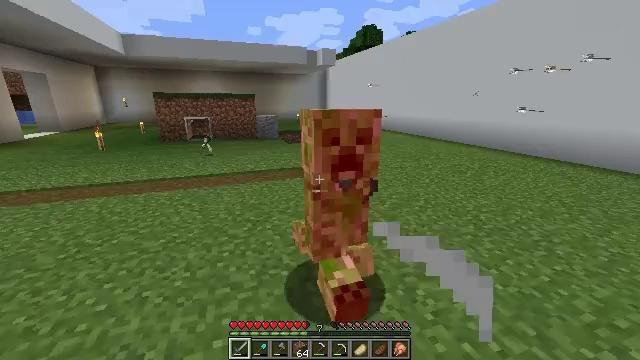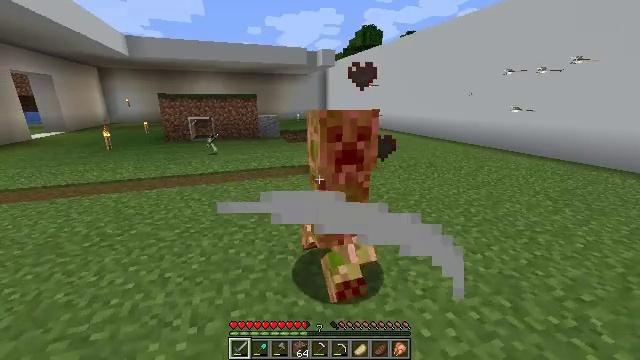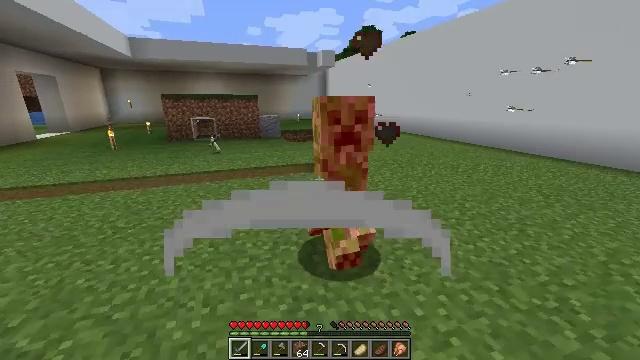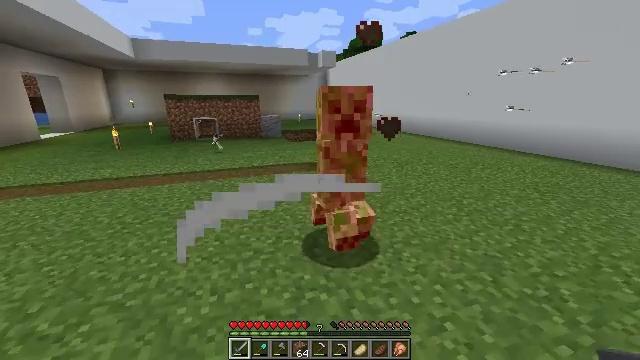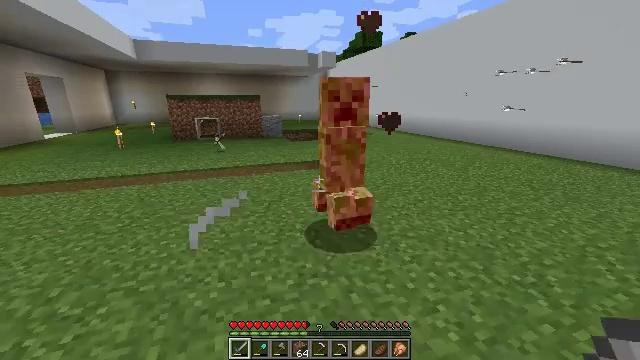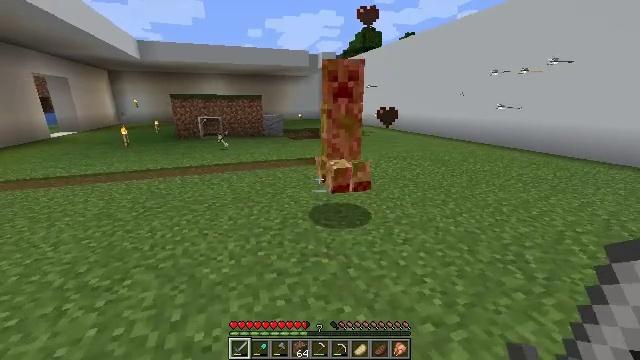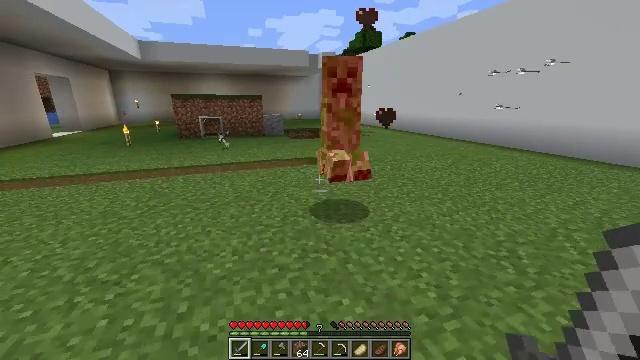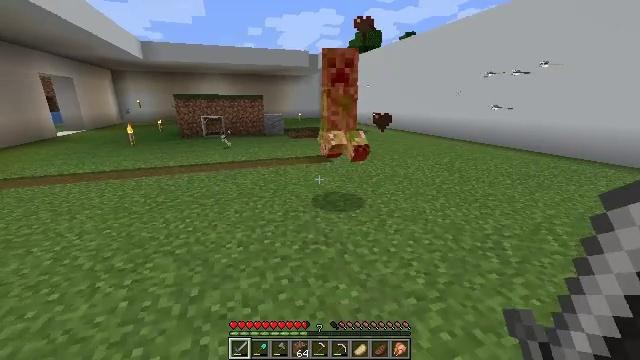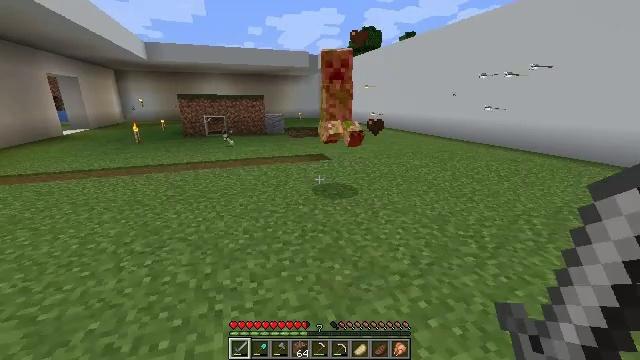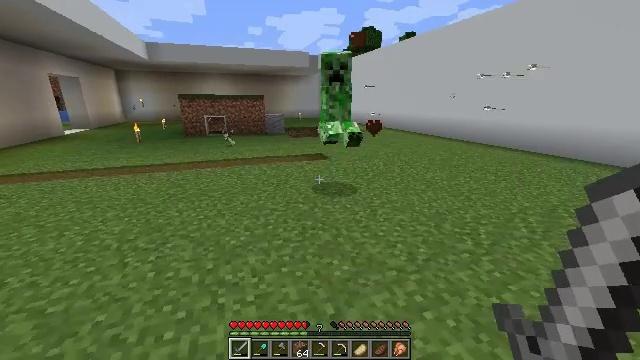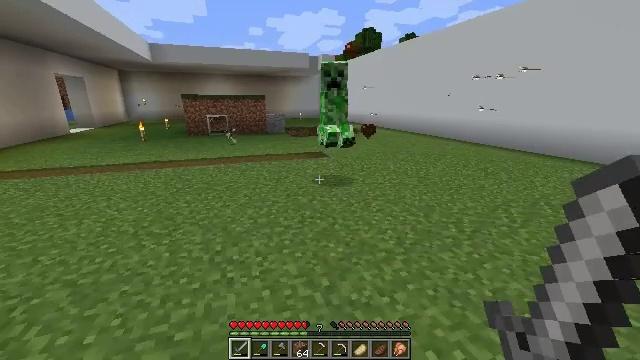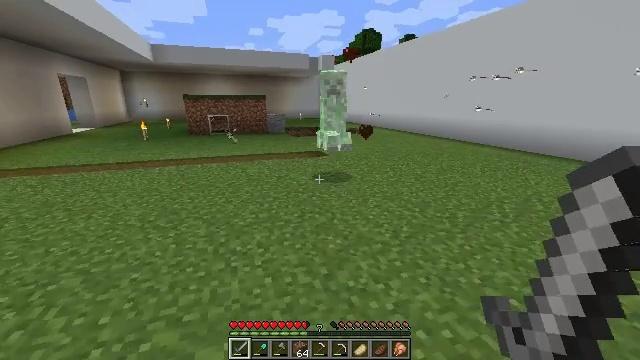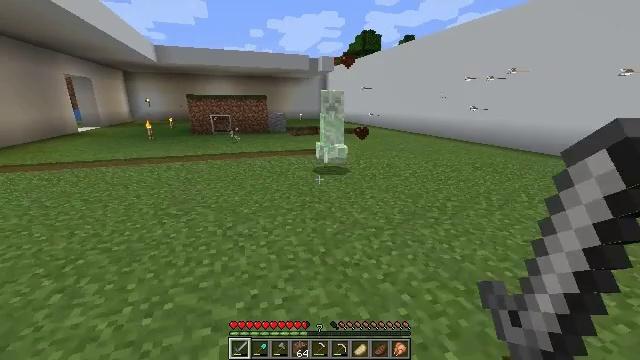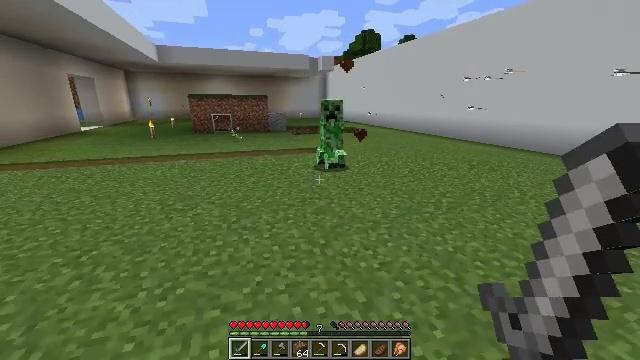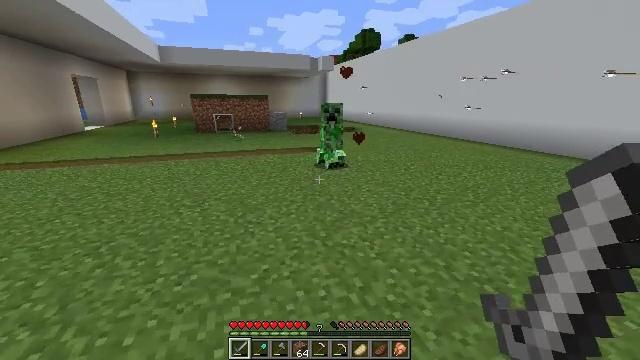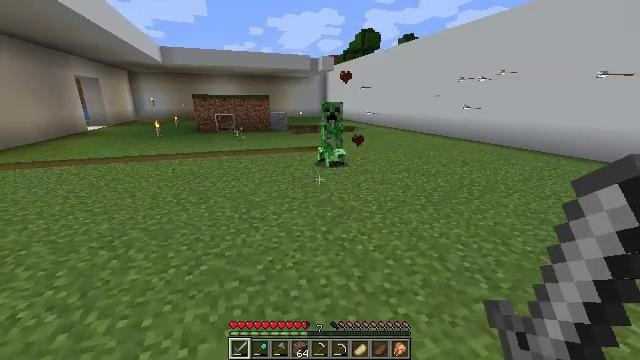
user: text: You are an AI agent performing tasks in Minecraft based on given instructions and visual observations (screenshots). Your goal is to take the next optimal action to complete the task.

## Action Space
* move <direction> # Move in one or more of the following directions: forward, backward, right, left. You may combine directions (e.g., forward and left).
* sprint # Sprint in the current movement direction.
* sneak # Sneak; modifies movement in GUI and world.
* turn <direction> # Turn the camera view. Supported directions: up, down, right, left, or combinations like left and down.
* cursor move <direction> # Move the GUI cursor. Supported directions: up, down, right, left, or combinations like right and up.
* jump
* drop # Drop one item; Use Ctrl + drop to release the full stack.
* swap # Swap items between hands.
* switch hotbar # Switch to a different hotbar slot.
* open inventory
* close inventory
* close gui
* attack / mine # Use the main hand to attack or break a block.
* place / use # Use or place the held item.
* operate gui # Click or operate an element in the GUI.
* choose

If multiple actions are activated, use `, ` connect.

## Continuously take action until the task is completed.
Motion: motion action
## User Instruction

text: Combat the creeper.
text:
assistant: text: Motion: move back
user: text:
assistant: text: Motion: move back
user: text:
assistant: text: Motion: move back
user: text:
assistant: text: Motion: move back
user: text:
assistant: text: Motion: move back
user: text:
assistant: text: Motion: move back
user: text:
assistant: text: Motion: move back
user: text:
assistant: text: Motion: move back
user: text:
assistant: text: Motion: move back
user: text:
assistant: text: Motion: move back
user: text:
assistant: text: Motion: move back
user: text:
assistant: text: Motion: move back
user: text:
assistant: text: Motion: move back
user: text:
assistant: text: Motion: move back
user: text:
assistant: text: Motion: move back
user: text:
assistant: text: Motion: move back
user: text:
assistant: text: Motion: move back
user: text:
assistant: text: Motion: move back
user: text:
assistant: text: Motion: move back
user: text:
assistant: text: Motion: move back
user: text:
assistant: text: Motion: move back
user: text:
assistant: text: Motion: move back
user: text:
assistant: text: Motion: move back
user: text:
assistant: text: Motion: move back
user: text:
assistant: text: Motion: move back
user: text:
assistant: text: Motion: move back
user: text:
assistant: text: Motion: move back
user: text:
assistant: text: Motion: move back
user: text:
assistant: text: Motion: move back
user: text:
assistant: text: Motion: move back